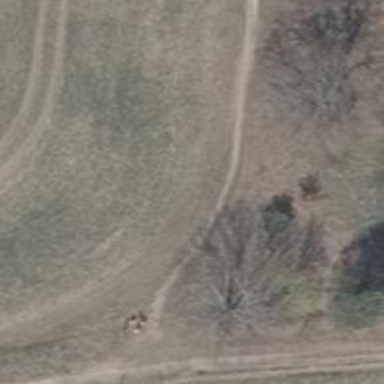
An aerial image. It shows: Ground path.